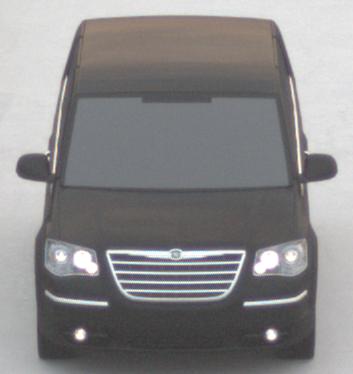
Make: Chrysler
Model: Grand Voyager 3.8
Detailed model: Grand Voyager
Model produced from: 2008/03
Model produced until: 2010/12
Doors: 5
Color: black
Road condition: dry road
Daytime: sunrise or sunset
Contrast: low contrast